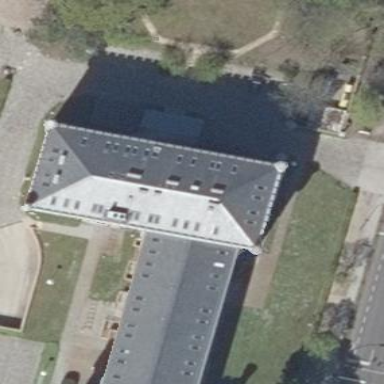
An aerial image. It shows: Building with hipped roof.